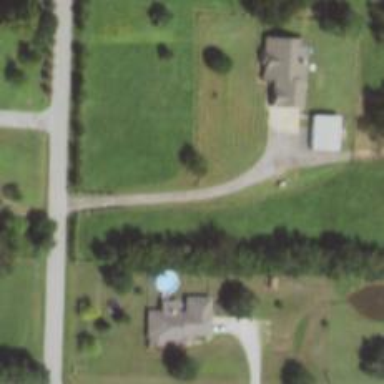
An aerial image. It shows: Driveway leading to service road.